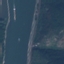
Label: River